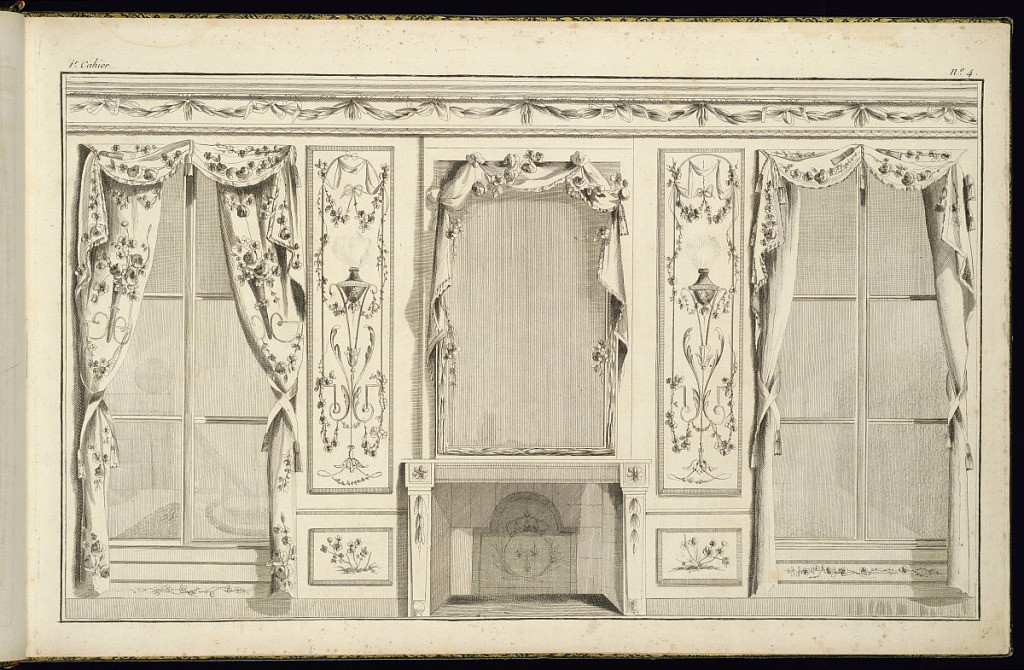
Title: Interior Wall Elevation with a Chimneypiece
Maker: Pierre Ranson, French, 1736–1786
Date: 1777–79
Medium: Etching and engraving on laid paper
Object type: Print
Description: A design for an interior wall featuring ornately painted panels with a central chimneypiece, overmantel mirror, and large double glass-paneled windows on either side. The panels and the curtains include flowers, festoons of flowers, tassels, incense burners, ribbons, fleurons, and scrolling acanthus leaves. The backplate of the fireplace features the French Royal coat of arms, with a crown and three fleurs-de-lys. The mantel is decorated with leaves, and rosettes in the corners. The overmantel mirror is framed with a leaf and ribbon molding and draped with a textile and festoon of flowers. A garden with a staircase leading down and balustrade is faintly visible through the windows. The plate is numbered.